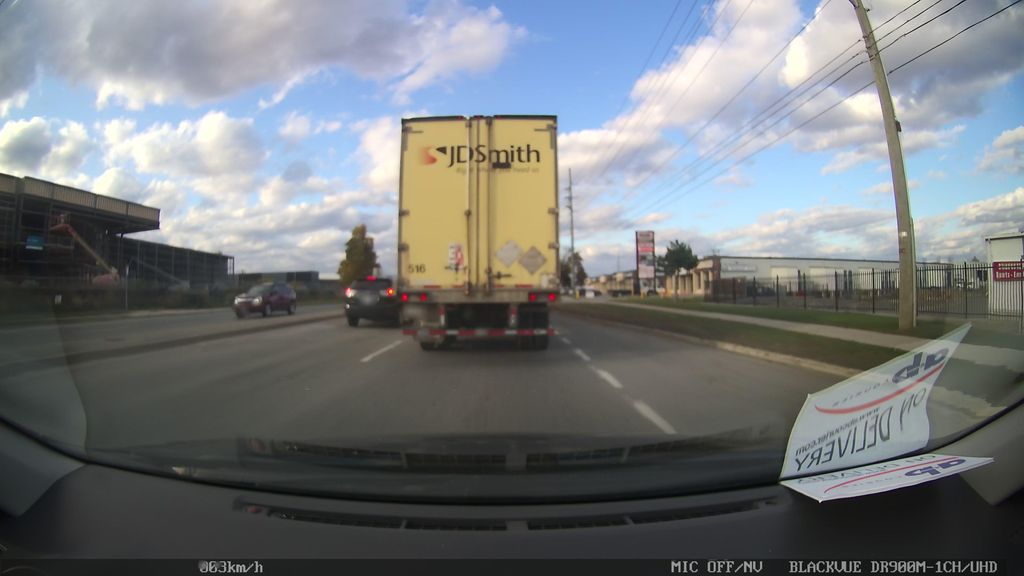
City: toronto